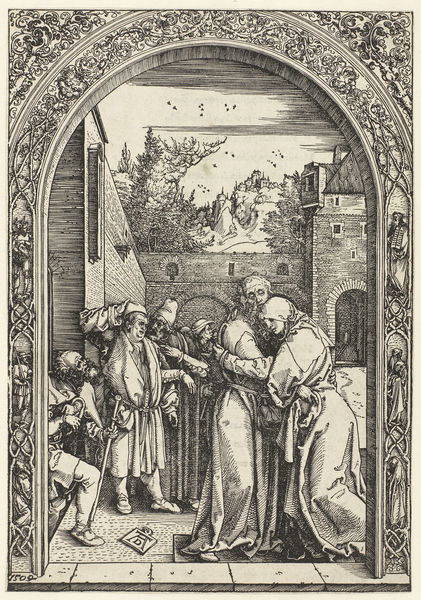
Titel: De ontmoeting bij de Gouden Poort
Künstler: Albrecht Dürer
Standort: Amsterdam
Institution: Rijksmuseum
Schlagwörter: arch, church, embrace, hat, men, people, robes, white, women, belt, black, dress, old, robe, wall, windows, woman, print, sad, cloud, clouds, man, rock, sky, stone, tree, building, hill, house, roof, trees, drawing, frame, castle, illustration, beard, birds, embracing, couple, cross, falling, wind, door, town, love, city, arms, courtyard, walls, detail, monk, engraving, medieval, war, cane, play, sidewalk, stick, market, symbol, guilt, dürer, knife, disease, dying, fat, hug, mountian, sick, detailed, crowns, cripple, hugging, comforting, why, farewell, no color, comfort, poverty, wal, cry, seperation, loving, 80's, ciity, hating, povery, bullilding